Aerial crown-view tile of a tropical tree (Barro Colorado Island, Panama), acquired 20241112:
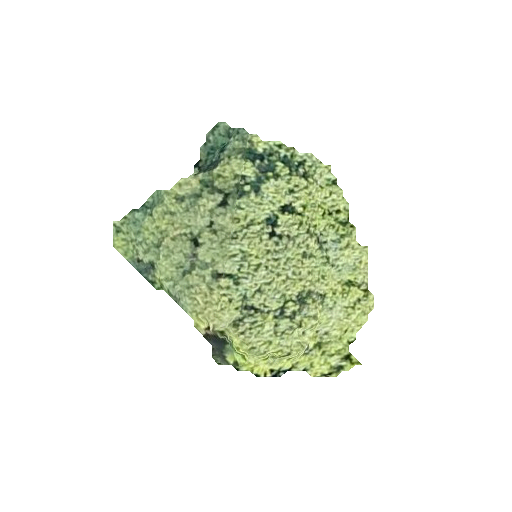
Species: Luehea seemannii
GBIF accepted scientific name: Luehea seemannii
Crown area: 66.137 m²